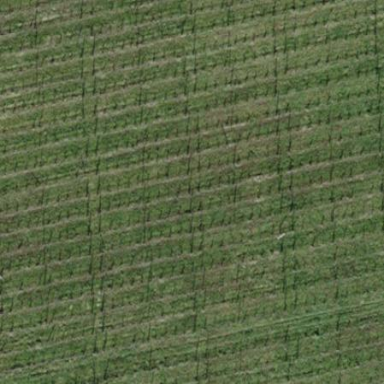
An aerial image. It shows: Vineyard growing grapes.